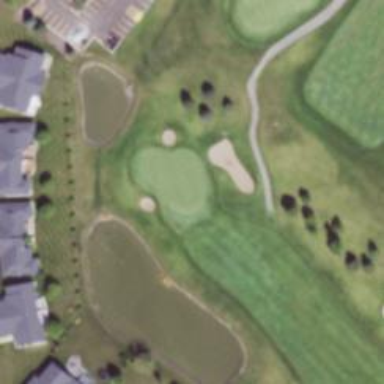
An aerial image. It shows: View of golf hole.